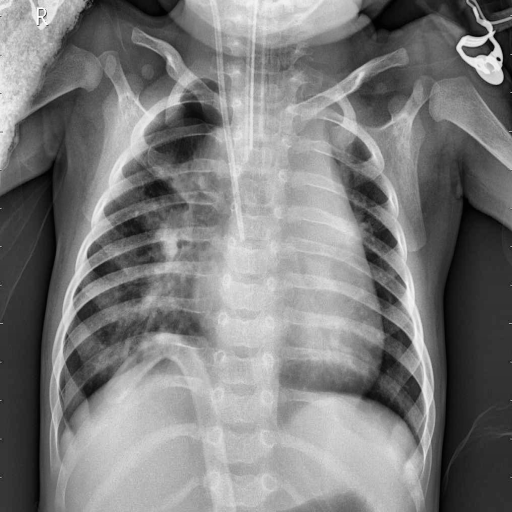
Finding: PNEUMONIA